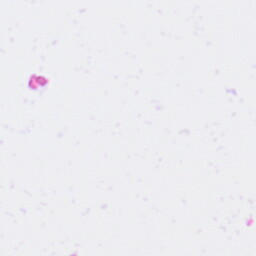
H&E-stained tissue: Skin